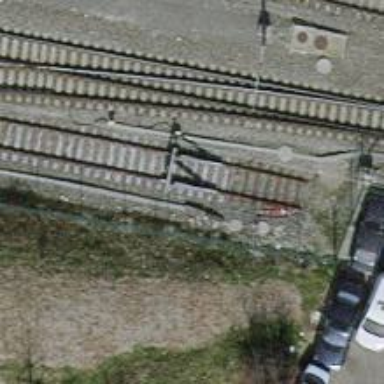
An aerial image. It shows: Single-track electrified railway service yard with contact line for trains.